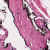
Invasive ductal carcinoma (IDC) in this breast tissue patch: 0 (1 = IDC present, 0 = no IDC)